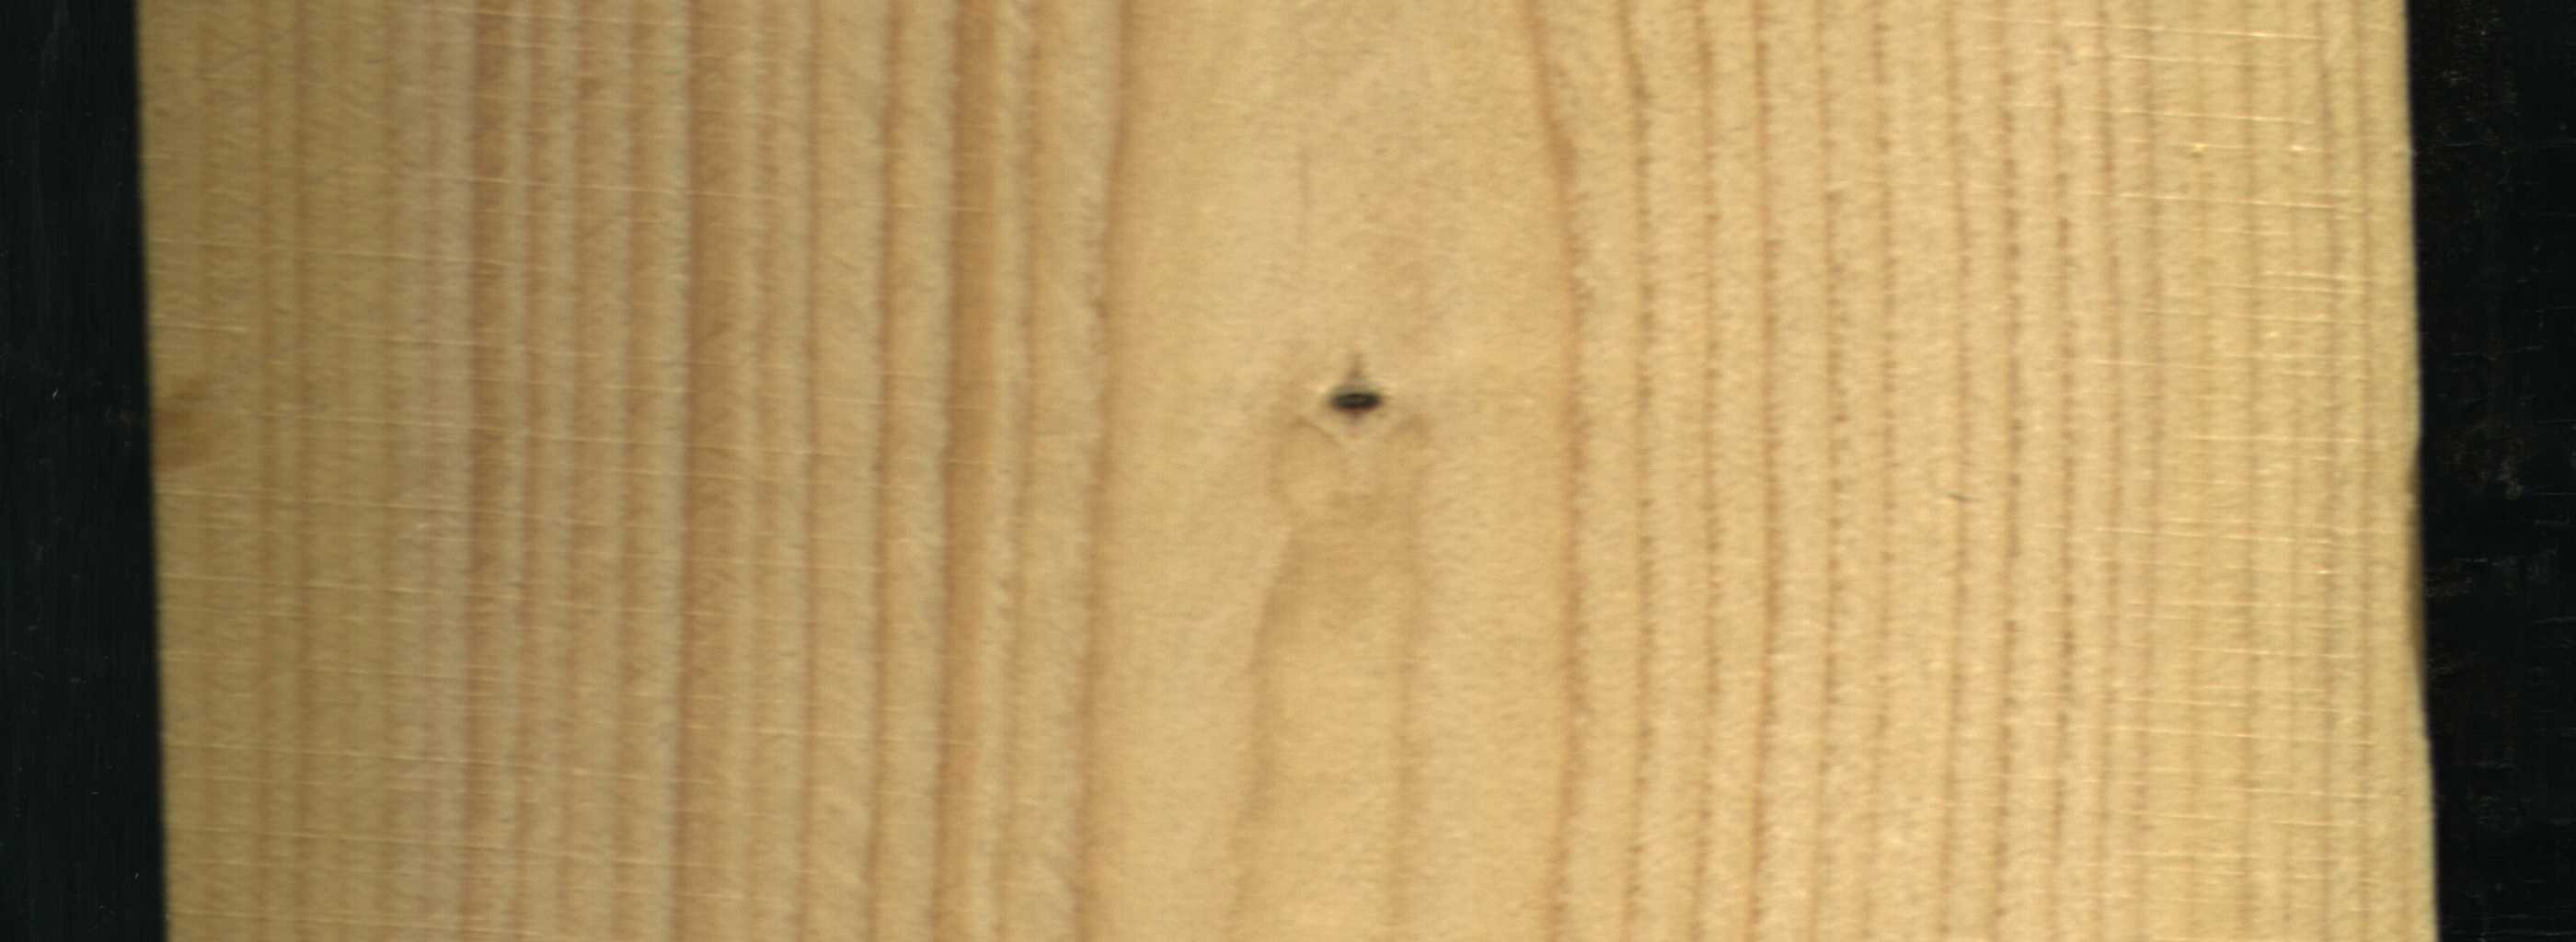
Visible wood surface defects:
Dead_Knot